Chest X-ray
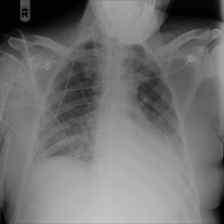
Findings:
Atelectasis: negative
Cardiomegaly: negative
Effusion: negative
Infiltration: negative
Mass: negative
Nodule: negative
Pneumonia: negative
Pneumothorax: negative
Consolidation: negative
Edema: negative
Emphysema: negative
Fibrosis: negative
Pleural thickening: negative
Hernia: negative